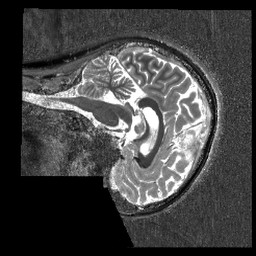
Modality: T1w
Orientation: sagittal